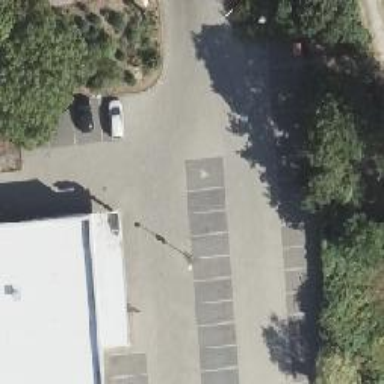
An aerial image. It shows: Road serving as parking aisle.